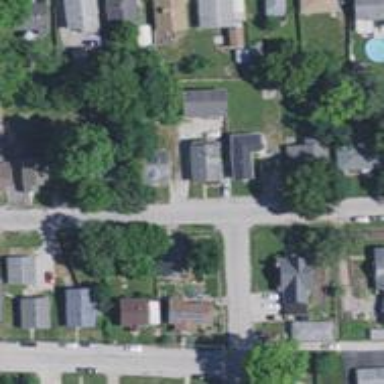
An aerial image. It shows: Residential road.